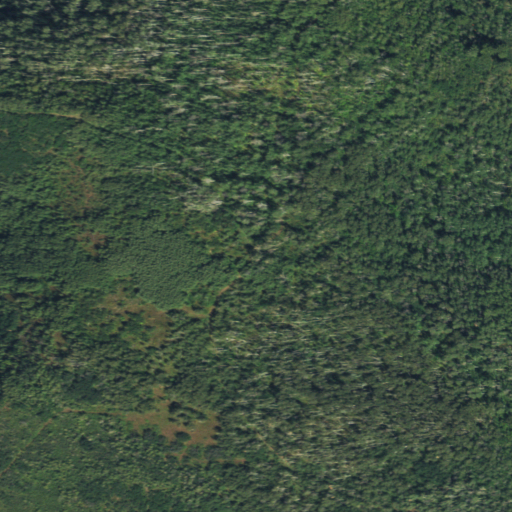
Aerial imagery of mountain in Colorado named Storm King Mountain containing deciduous forest and mixed forest